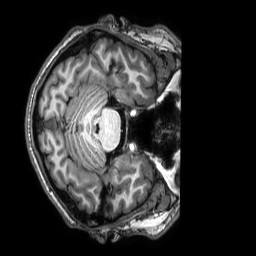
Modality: T1w
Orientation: axial
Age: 23
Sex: male
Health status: healthy
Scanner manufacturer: philips
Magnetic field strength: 3 T
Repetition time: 0.009 s
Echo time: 0.003996 s